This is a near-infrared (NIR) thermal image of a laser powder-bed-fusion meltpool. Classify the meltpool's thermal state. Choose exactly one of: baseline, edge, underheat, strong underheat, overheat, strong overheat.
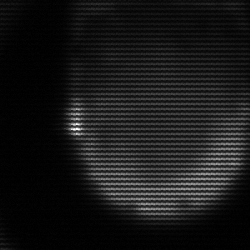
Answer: edge